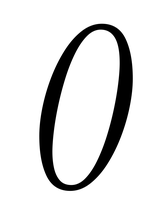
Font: InstrumentSerif-Italic